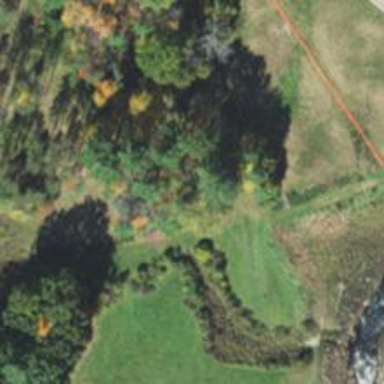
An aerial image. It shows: Path.